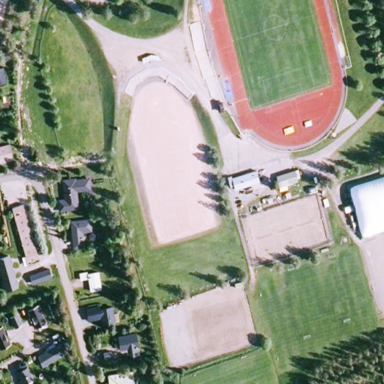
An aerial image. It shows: Sports centre in the leisure land.